Question: I have a working timecard in 'MySQL', but I have no way of talleying times using 'VIEW's or 'FUNCTION's. I'd like to use a 'MySQL' function call such as 'getTodaysHours (user CHAR(45))' to return the user's hours for the day (including hours since punch in). Problem is I don't know how to perform the math inside of a FUNCTION.
Here is my table:

And here is my "in trouble" procedure:
'''
DELIMITER $$
CREATE DEFINER='root'@'localhost' PROCEDURE 'getTodaysHours'(OUT hours INT, IN user CHAR(45))
BEGIN
SELECT SUM(timestamp) FROM info
WHERE DATE( FROM_UNIXTIME(timestamp-25200) )=CURDATE() AND
fullname=user
ORDER BY timestamp ASC;
END
'''
Obviously 'SUM()' is not what I want to use, but I wanted the rest to work.
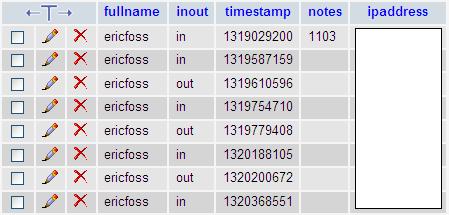
Answer: If people can clock in and out multiple times on the same day this will be very difficult to do with only a single pure SQL statement with the database structure you have showing above.
If its know that you can only check in / out once per day here is something that would work
'''
SELECT COALESCE(out.timestamp, UNIX_TIMESTAMP()) - in.timestamp
FROM info in
LEFT OUTER JOIN info out on in.fullname = out.fullname
WHERE in.inout = 'in'
AND out.inout = 'out'
AND DATEDIFF( FROM_UNIXTIME(in.timestamp),CURDATE()) = 0
AND DATEDIFF( FROM_UNIXTIME(out.timestamp),CURDATE()) = 0
'''
If you add a column that tracks pairs of ins/outs it would become easy to compare since you will be able to join on that column. The way it is now you would have to do a correlated sub-select to find the next closest out after the in.
All in all, you should probably make this procedural since single SQL statements won't return decent errors in the case the data doesn't conform to the query's expectation (the two ins now outs case above)